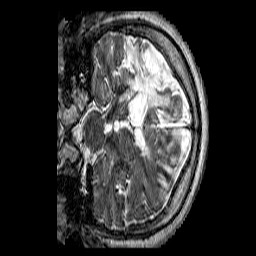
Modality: T2w
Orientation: coronal
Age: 55
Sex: female
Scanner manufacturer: siemens
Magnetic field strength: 3 T
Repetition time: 3.2 s
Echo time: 0.213 s